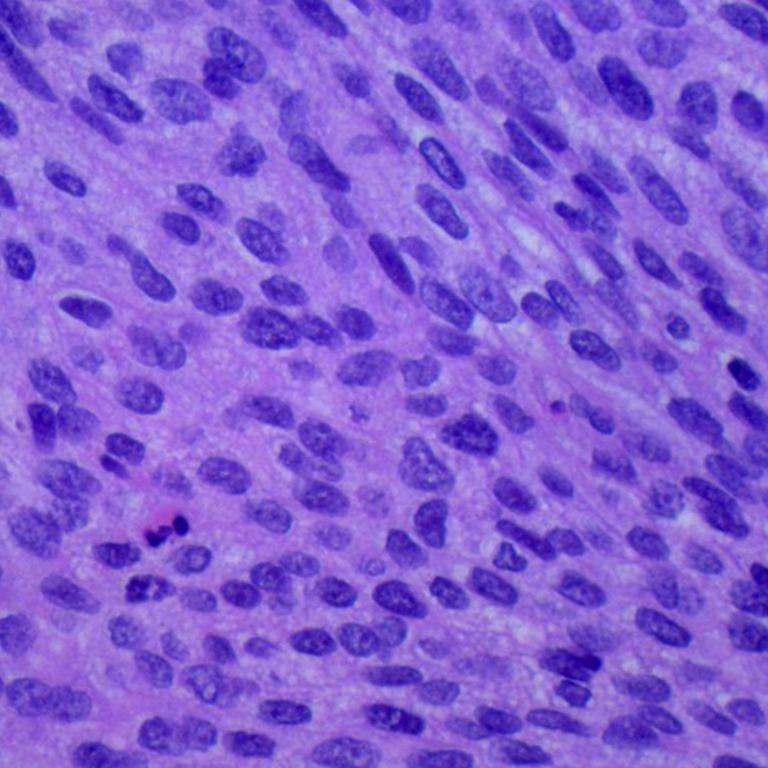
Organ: lung
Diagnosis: squamous carcinomas